Question: I need to build a OTP input like this:

I don't have ANY ideia how to do this.
Can you please help me?
Thanks!
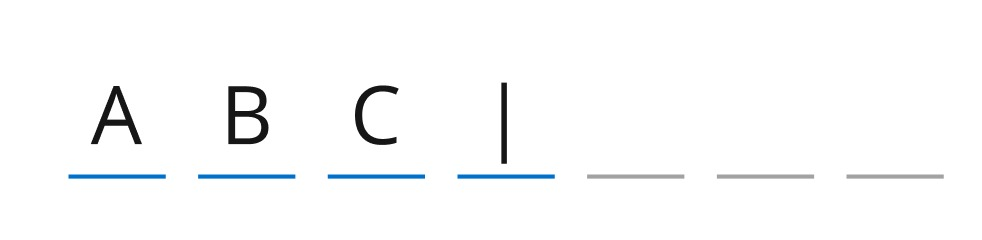
Answer: ## It can be easily implemented with BasicTextField's decorationBox:
'''
@Composable
fun RegistrationCodeInput(codeLength: Int, initialCode: String, onTextChanged: (String) -> Unit) {
val code = remember(initialCode) {
mutableStateOf(TextFieldValue(initialCode, TextRange(initialCode.length)))
}
val focusRequester = FocusRequester()
LaunchedEffect(Unit) {
focusRequester.requestFocus()
}
Box(modifier = Modifier.fillMaxWidth(), contentAlignment = Alignment.Center) {
BasicTextField(
value = code.value,
onValueChange = { onTextChanged(it.text) },
modifier = Modifier.focusRequester(focusRequester = focusRequester),
keyboardOptions = KeyboardOptions.Default.copy(keyboardType = KeyboardType.Number),
decorationBox = {
CodeInputDecoration(code.value.text, codeLength)
}
)
}
}
@Composable
private fun CodeInputDecoration(code: String, length: Int) {
Box(modifier = Modifier) {
Row(horizontalArrangement = Arrangement.Center) {
for (i in 0 until length) {
val text = if (i < code.length) code[i].toString() else ""
CodeEntry(text)
}
}
}
}
@Composable
private fun CodeEntry(text: String) {
Box(
modifier = Modifier
.padding(4.dp)
.width(35.dp)
.height(55.dp),
contentAlignment = Alignment.Center
) {
val color = animateColorAsState(
targetValue = if (text.isEmpty()) Color.Gray.copy(alpha = .8f)
else Color.Blue.copy(.8f)
)
Text(
modifier = Modifier.align(Alignment.Center),
text = text,
fontSize = 20.sp,
fontWeight = FontWeight.Medium,
color = MaterialTheme.colors.onSurface
)
Box(
Modifier
.align(Alignment.BottomCenter)
.padding(start = 6.dp, end = 6.dp, bottom = 8.dp)
.height(2.dp)
.fillMaxWidth()
.background(color.value)
)
}
}
'''
# Usage:
'''
val otp = remember { mutableStateOf("") }
RegistrationCodeInput(
codeLength = 6,
initialCode = otp.value,
onTextChanged = { otp.value = it }
)
'''
<URL>